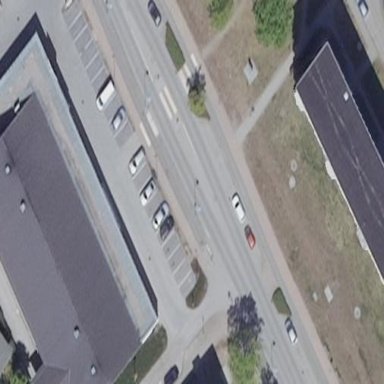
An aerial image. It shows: Supermarket located in building.